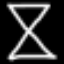
Label: hourglass